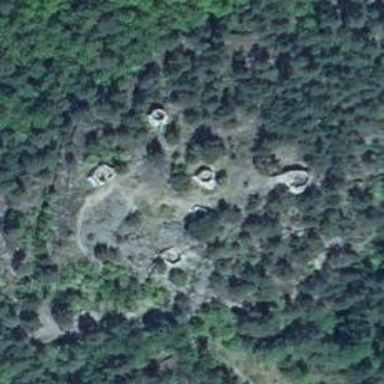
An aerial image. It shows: Historic bunker in ruins.